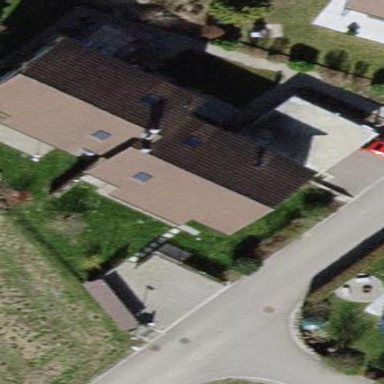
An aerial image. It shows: Gabled roofed house.